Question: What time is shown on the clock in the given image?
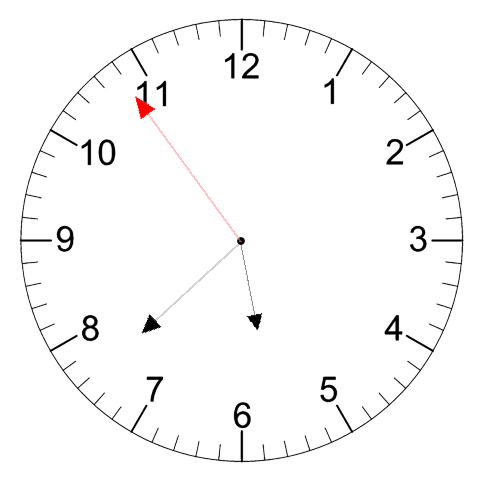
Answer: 05:37:54